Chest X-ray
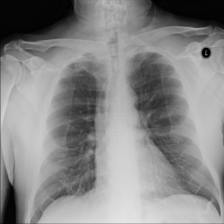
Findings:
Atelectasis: negative
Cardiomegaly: negative
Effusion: negative
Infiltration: negative
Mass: negative
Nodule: negative
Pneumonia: negative
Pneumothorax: negative
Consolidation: negative
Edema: negative
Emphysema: negative
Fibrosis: negative
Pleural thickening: negative
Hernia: negative